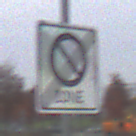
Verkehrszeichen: EndeEingeschraenktesHalteverbotZone
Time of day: Midday
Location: Outdoor (Suburban)
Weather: Overcast
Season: NotSpecified
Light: Natural